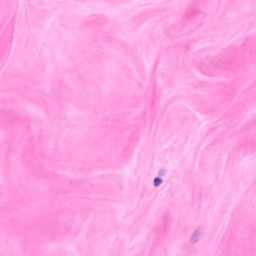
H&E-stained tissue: Breast